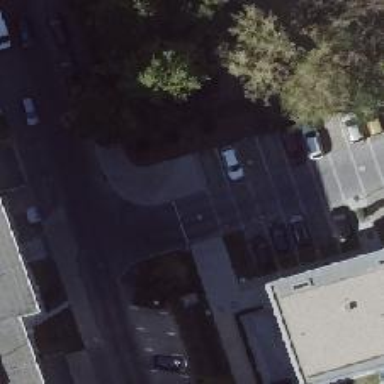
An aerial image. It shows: Service road designated as parking aisle. Parking is available on both sides of the street.